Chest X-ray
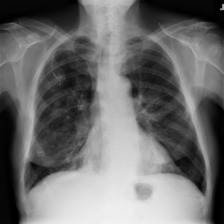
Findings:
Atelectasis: negative
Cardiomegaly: negative
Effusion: negative
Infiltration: positive
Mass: negative
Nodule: negative
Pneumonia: positive
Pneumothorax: negative
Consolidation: negative
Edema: negative
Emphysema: negative
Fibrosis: negative
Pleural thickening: negative
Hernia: negative